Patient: sex M, age 23
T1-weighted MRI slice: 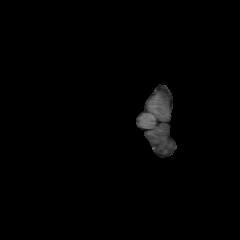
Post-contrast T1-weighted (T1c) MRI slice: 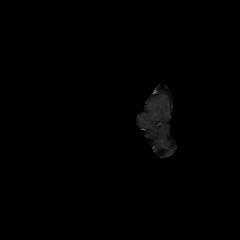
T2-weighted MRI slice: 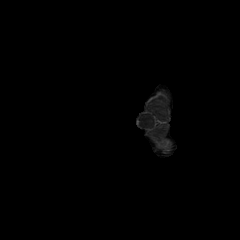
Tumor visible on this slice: no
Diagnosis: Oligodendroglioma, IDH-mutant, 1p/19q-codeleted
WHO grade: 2